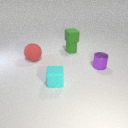
large red rubber sphere behind small purple metal cylinder